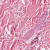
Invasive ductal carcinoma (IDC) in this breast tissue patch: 0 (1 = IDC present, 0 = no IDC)